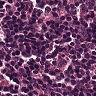
Metastatic tissue present: no